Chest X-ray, PA view. Patient: 44 years old, sex F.
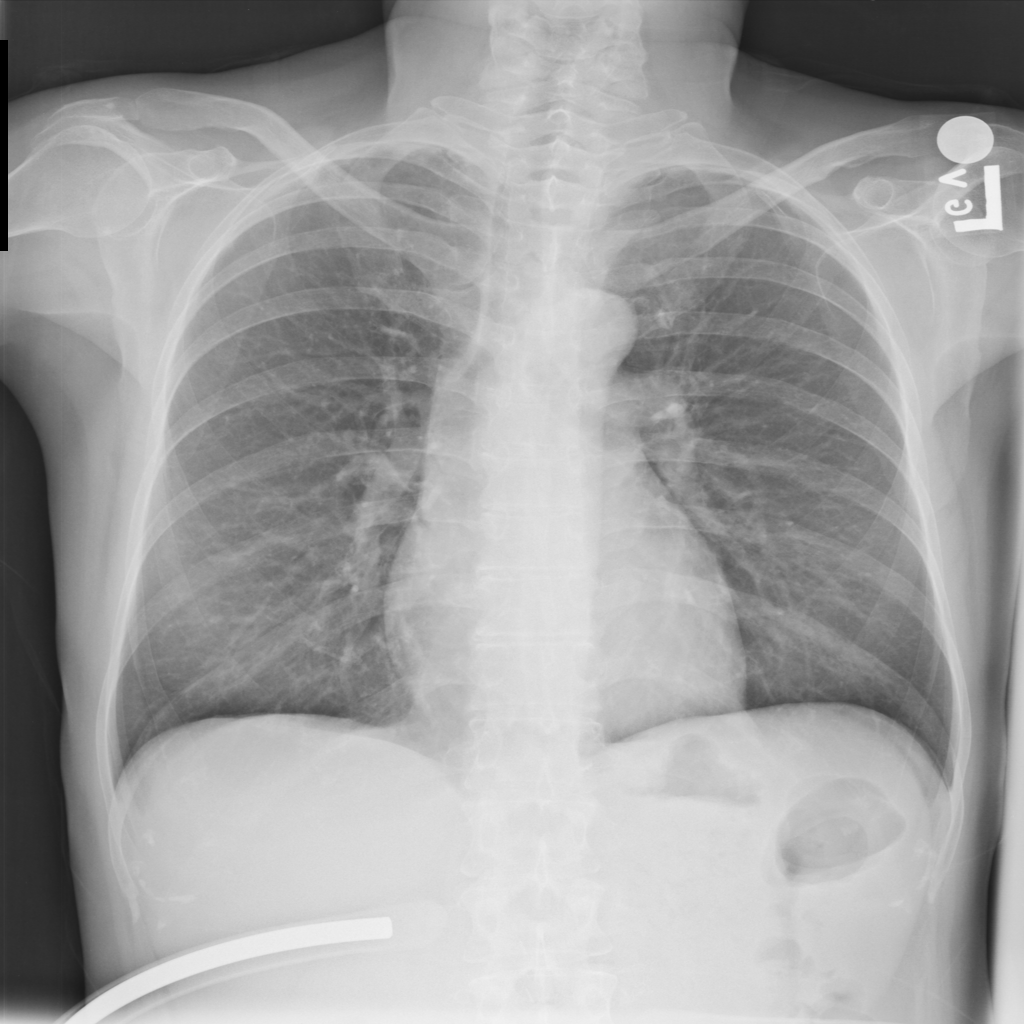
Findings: No Finding